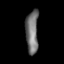
Tissue: lung
Cell type: Endothelial cells
Senescence score: 0.5626
Nuclear area (px): 530
Mean DAPI intensity: 114.34